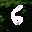
Label: 6